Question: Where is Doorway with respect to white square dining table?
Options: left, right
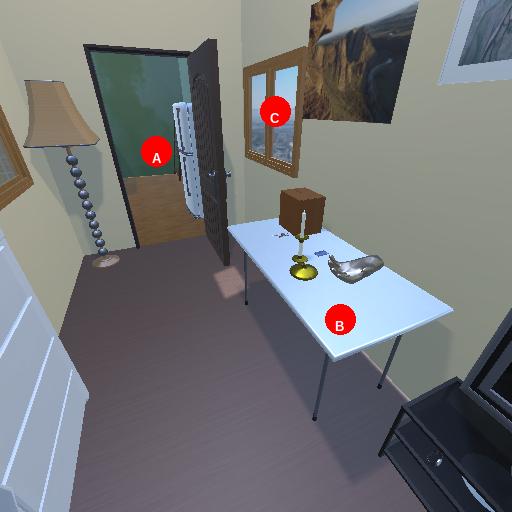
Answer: left